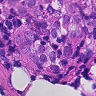
Metastatic tissue present: yes